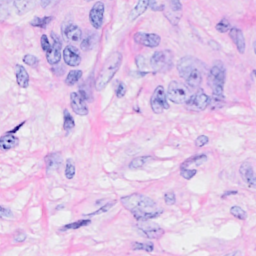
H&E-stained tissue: Breast